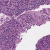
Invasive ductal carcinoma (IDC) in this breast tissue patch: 1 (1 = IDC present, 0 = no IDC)